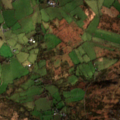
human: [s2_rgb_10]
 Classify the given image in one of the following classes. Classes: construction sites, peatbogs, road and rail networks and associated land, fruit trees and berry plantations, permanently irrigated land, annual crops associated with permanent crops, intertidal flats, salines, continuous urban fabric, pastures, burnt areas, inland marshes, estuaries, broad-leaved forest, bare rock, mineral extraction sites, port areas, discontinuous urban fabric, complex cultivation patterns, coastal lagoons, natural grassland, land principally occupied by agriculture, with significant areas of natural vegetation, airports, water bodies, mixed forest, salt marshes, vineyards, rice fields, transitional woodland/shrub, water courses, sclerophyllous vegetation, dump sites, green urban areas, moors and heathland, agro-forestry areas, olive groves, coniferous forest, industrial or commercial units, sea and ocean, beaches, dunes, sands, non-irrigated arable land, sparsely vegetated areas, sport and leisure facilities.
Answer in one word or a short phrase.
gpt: pastures, land principally occupied by agriculture, with significant areas of natural vegetation, moors and heathland